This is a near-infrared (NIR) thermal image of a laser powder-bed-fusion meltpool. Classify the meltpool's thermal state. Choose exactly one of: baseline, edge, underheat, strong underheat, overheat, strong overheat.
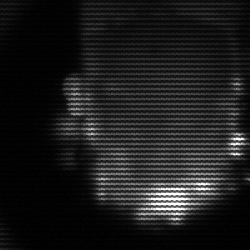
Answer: baseline